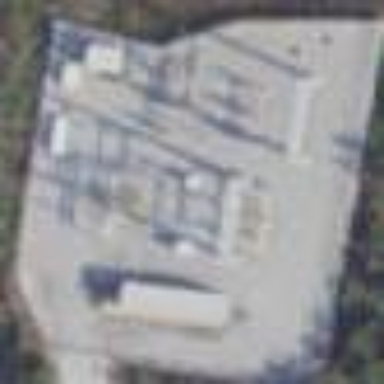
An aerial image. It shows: Substation with transition function surrounded by fence.